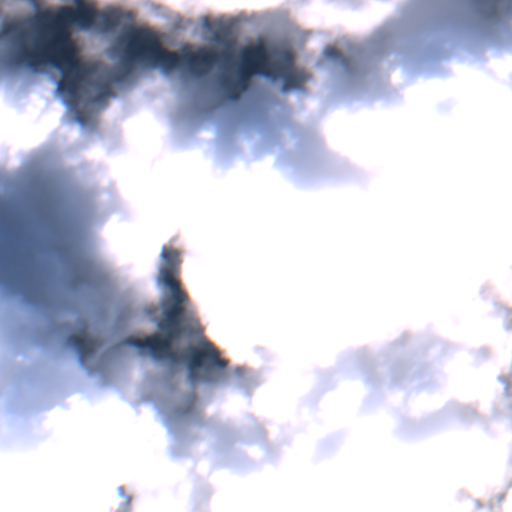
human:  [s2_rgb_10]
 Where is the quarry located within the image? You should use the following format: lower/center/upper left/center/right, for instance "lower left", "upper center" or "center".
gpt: The quarry is located in the lower center of the image.
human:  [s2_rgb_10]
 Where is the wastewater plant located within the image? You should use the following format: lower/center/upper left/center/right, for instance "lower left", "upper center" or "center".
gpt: The wastewater plant is located in the center of the image.
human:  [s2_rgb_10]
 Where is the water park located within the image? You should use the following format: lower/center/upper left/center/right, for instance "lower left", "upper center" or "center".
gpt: The water park is located in the lower right of the image.
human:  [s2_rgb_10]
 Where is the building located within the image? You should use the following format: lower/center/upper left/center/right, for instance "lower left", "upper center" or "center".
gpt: There is no building in the image.